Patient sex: F
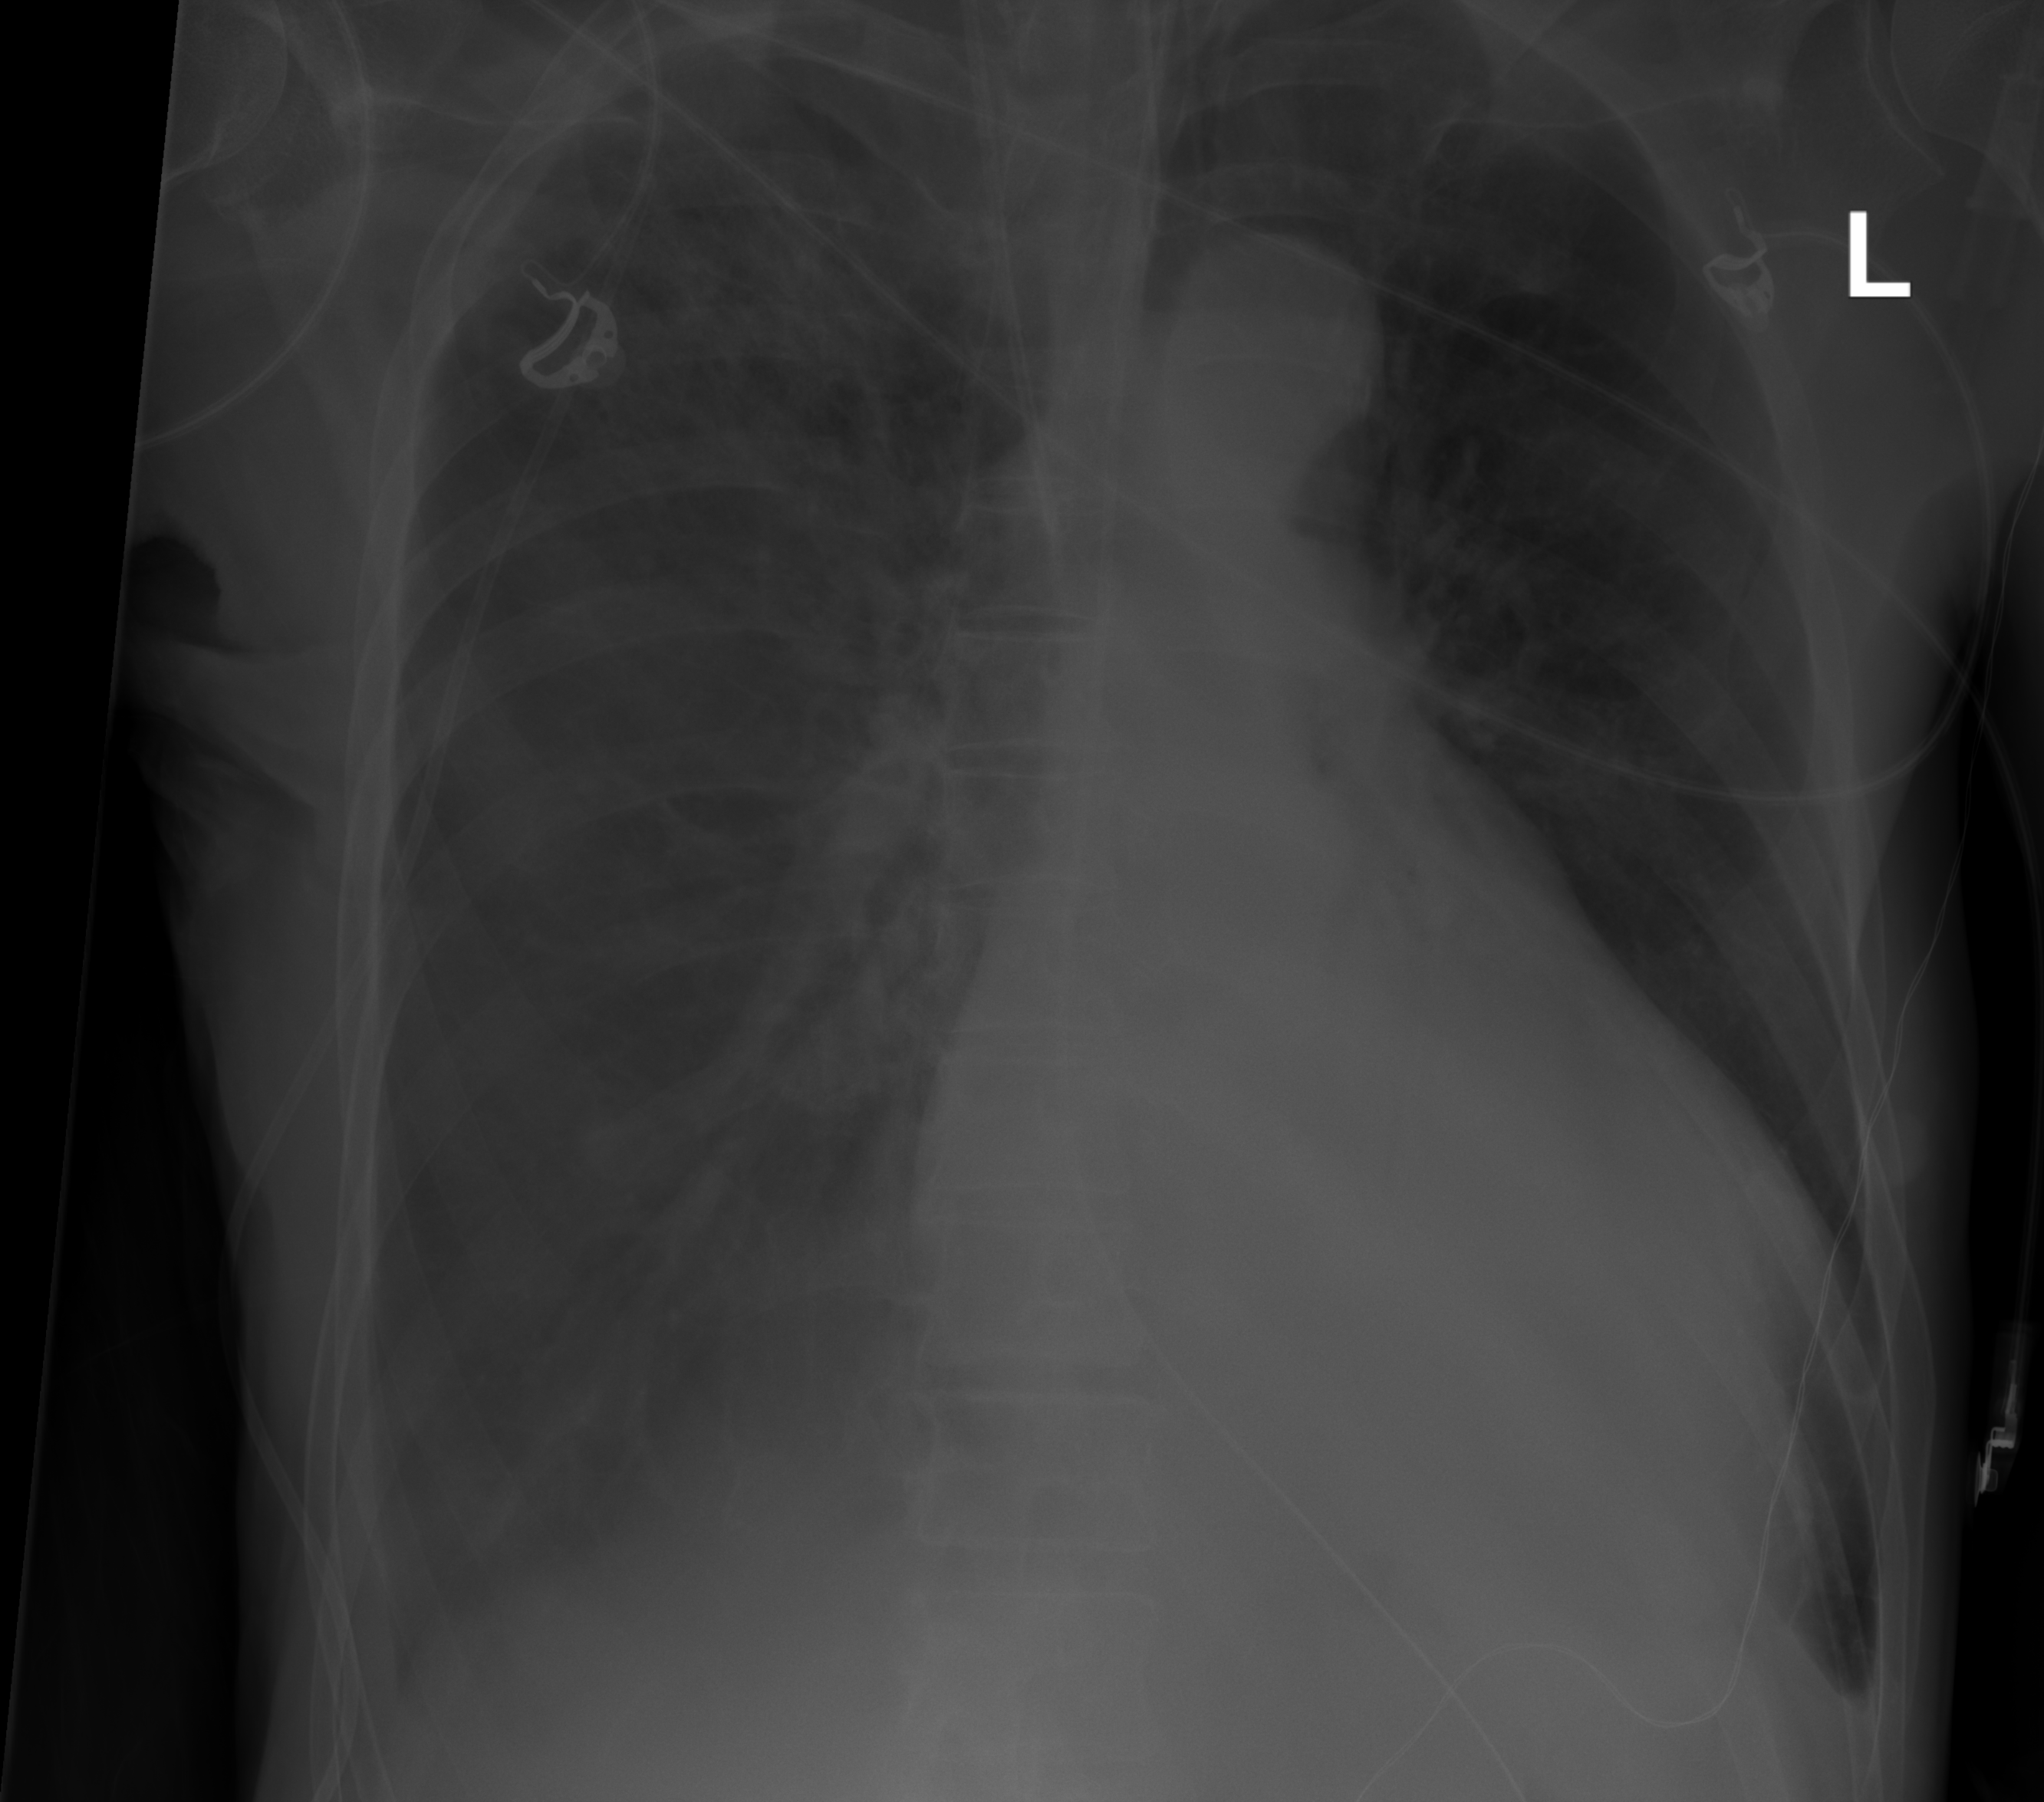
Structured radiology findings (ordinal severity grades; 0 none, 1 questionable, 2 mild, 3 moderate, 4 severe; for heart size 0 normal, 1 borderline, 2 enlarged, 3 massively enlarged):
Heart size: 2
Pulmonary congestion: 0
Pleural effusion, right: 2
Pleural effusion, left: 0
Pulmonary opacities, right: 2
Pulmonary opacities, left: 0
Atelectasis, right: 0
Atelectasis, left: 0